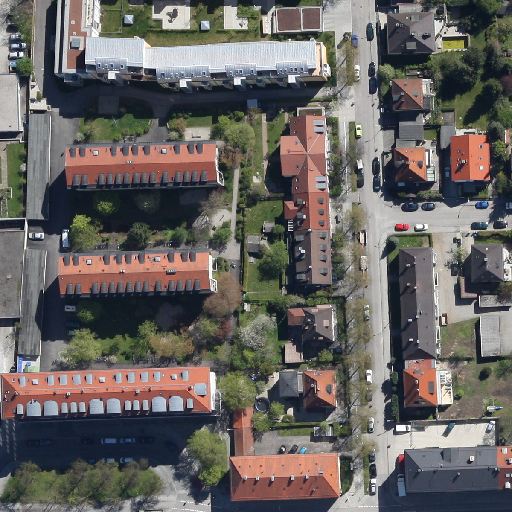
Referring expression: van in the parking area